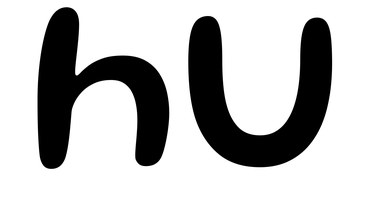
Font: Gluten_Regular